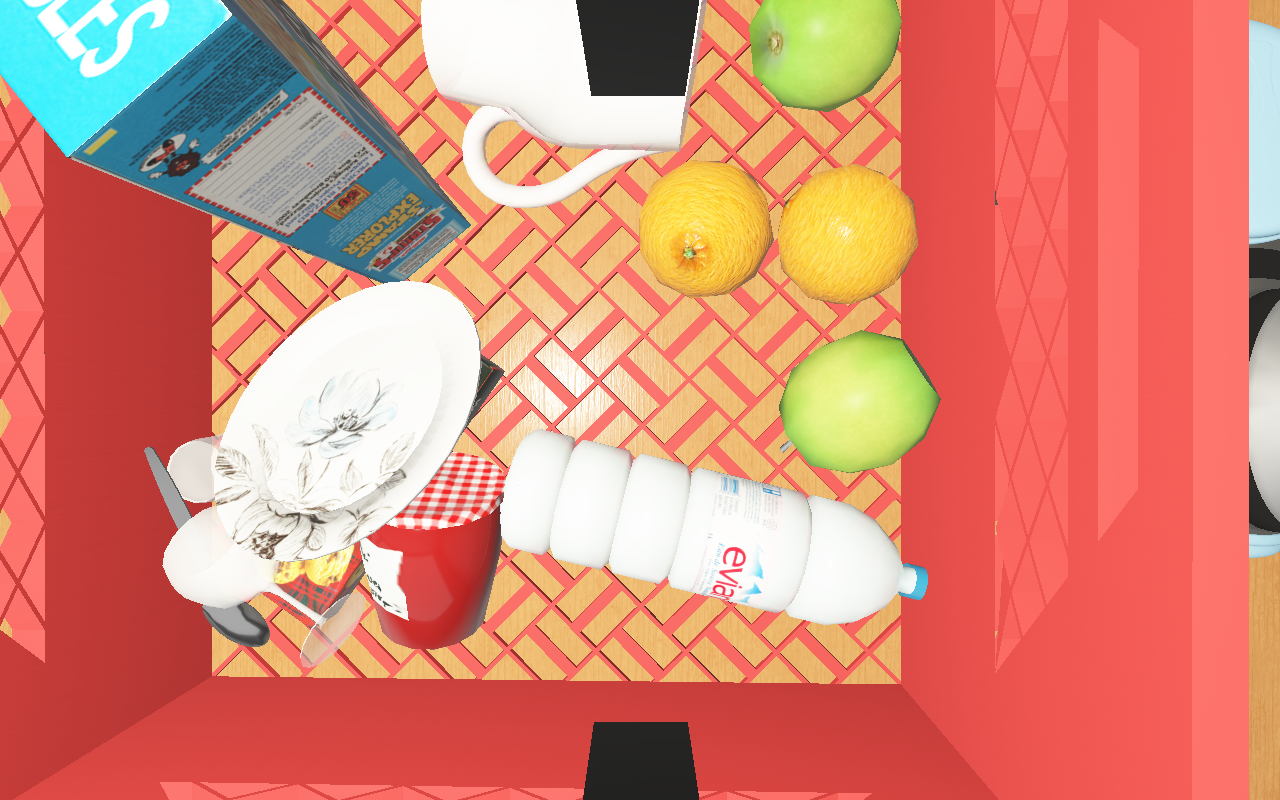
Objects in the scene:
carafe
water bottle
apple
orange
plate
wineglass
cereal box
cereal box
cereal box